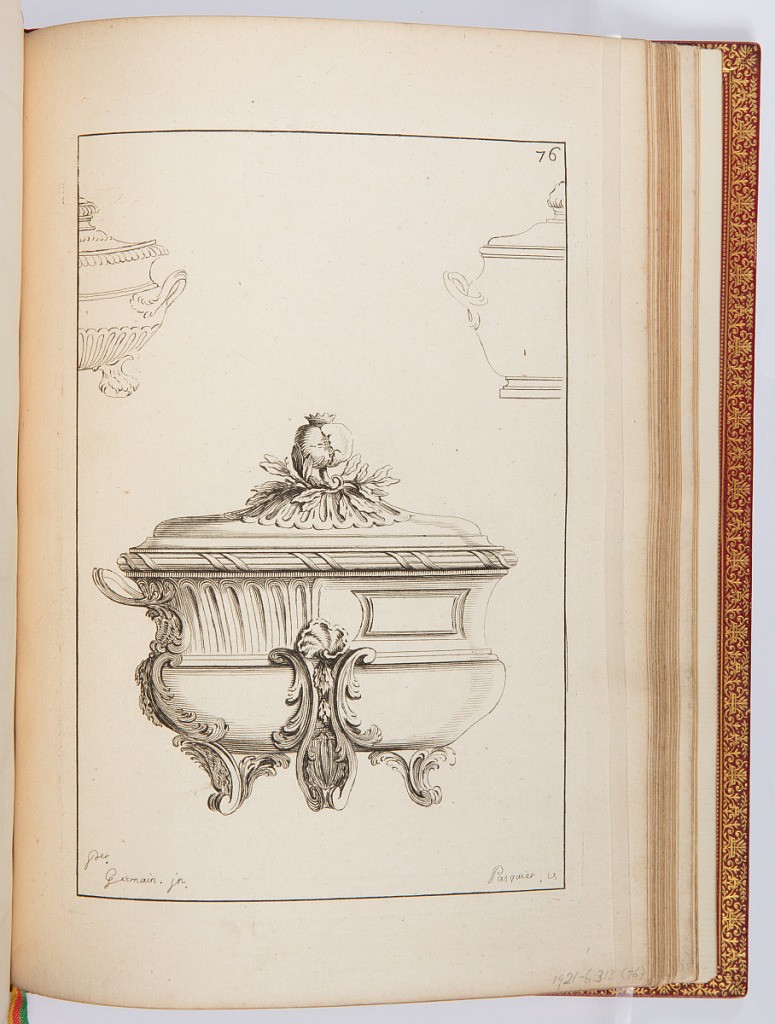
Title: Pot à Oille
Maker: Pierre Germain, French, 1703 - 1783
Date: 1748
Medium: Etching on laid paper
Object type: Print
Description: Design for a soup tureen decorated with ornament motifs including a pomegranate finial, bound reed, fluting, rinceaux, scallops, and scrolls. The plate is signed and numbered.